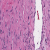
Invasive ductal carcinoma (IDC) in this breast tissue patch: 1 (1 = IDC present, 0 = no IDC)